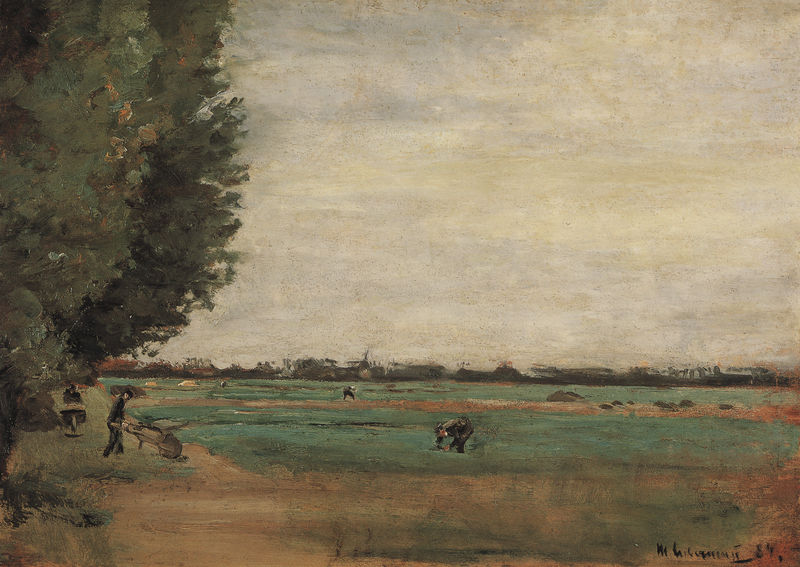
Titel: Holländische Flachlandschaft - Landschaft mit Pappeln
Künstler: Max Liebermann
Institution: Privatbesitz
Schlagwörter: baum, blau, blätter, gemälde, himmel, laub, mann, wasser, weiß, wolken, bäume, grob, grün, impressionismus, landschaft, menschen, ocker, see, stadt, braun, frau, grau, hell, hintergrund, hüte, männer, orange, schwarz, strasse, türkis, vordergrund, blick, park, rot, weg, wiese, wolke, beige, leute, malerei, mensch, weit, holland, niederlande, signatur, öl, erde, feld, felder, ferne, horizont, horizontlinie, häuser, strauch, weite, flach, pastos, rauch, sträucher, wege, wiesen, land, realismus, blatt, rosa, wald, arbeit, bauern, genre, kamin, karren, windmühlen, bewölkt, deutschland, pflücken, düster, ort, acker, arbeiten, ernte, feldarbeit, korn, dorf, eben, silhouette, arbeiter, figuren, karre, rad, schubkarre, schubkarren, ölgemälde, waldrand, bücken, links, himmeö, feldarbeiter, wolkig, quer, marsch, liebermann, landschaftsbild, gefleckt, lanschaft, strassen, laubbäume, rain, ackerbau, landwirtschaft, gebückt, pflug, stumpf, getupft, erdtöne, expressionist, saat, ductus, expessionismus, gleichförmig, ernten, maht, mähen, reis, hintergrunf, säen, schwammig, terra, erdton, felddarbeit, raine, braun+, reisbauern, links bäume, rechts felder, hintergrund dorf, 84, er vweite